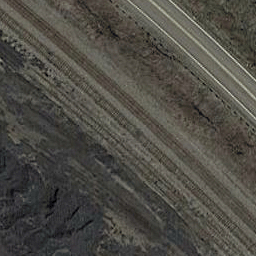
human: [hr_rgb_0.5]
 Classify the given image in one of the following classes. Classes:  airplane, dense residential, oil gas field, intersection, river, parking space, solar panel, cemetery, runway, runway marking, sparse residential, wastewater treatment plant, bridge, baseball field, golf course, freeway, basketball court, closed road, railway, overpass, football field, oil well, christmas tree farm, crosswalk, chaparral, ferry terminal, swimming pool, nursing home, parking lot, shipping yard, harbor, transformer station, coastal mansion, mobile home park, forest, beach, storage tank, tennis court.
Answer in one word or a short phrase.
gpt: railway